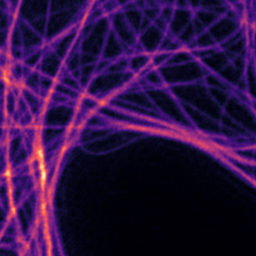
Label: Super-resolution Microtubules image